Question: I have a form with PHP language and I want to use it for inserting data, updating data, and deleting data at once. First row of table is for insert data, second table and other row is for edit or delete data.
So, I have create form like this:

FYI : UBAH is Update/Edit, HAPUS is Delete, TAMBAH is Add/Insert
I've already done with inserting data, but I'm stuck while Updating or deleting data because the ID that the button I choose is always at last ID (in picture is the ID always refer to "Sarjana") so it doesn't works because I can only update and delete the last data that called at table.
So, what I want to ask is, how to make it works without AJAX? Because what I search in Google, they said it can be done with AJAX, but I don't understand AJAX (except it will stuck forever without ajax). And I don't want to create an href link just like "beginner example" that throw it to another pages then edit/delete it.
Note: It's just like a listview at ASP but I want to do it at PHP code. Final Words, I want to create Inline editing at my PHP code.
I hope You understand and sorry for my bad English.
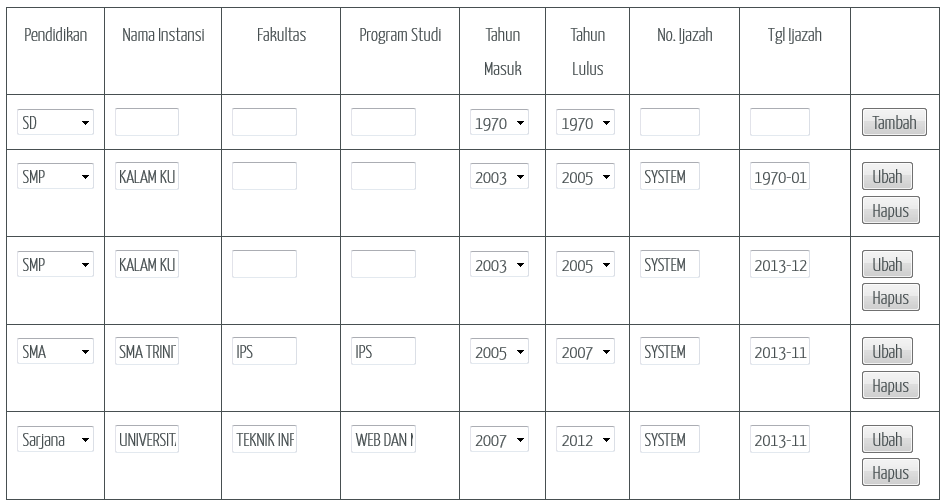
Answer: Add a unique id to each submit button:
'''
<input type="submit" name="submit[1]" value="Submit">
<input type="submit" name="submit[2]" value="Submit">
<input type="submit" name="submit[3]" value="Submit">
'''
Then you grab the id from $_POST or $_GET. For example:
'''
Array
(
[submit] => Array
(
[3] => Submit
)
)
'''
Edit:
Take this concept - HTML form elements to PHP arrays - and apply it to the other elements.
'''
<table>
<tr>
<th>Program</th>
<th>Department</th>
<th></th>
</tr>
<tr>
<td><input type="text" name="program[1]" value=""></td>
<td><input type="text" name="department[1]" value=""></td>
<td>
<input type="submit" name="edit[1]" value="Edit">
<input type="submit" name="delete[1]" value="Delete">
</td>
</tr>
<tr>
<td><input type="text" name="program[2]" value=""></td>
<td><input type="text" name="department[2]" value=""></td>
<td>
<input type="submit" name="edit[2]" value="Edit">
<input type="submit" name="delete[2]" value="Delete">
</td>
<tr>
<td><input type="text" name="program[3]" value=""></td>
<td><input type="text" name="department[3]" value=""></td>
<td>
<input type="submit" name="edit[3]" value="Edit">
<input type="submit" name="delete[3]" value="Delete">
</td>
</tr>
</table>
'''
Again: use the unique IDs to set each row's form elements apart.
Here's one method for grabbing the data in PHP. Obviously you need to get the ID from the submit button and then use that ID to reference elements in the $_POST or $_GET array.
'''
if ( isset($_POST['edit']) && is_array($_POST['edit']) ) {
$key = key($_POST['edit']);
$program = $_POST['program'][$key];
$department = $_POST['department'][$key];
}
'''